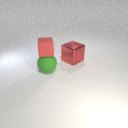
large red metal cube behind large green rubber sphere